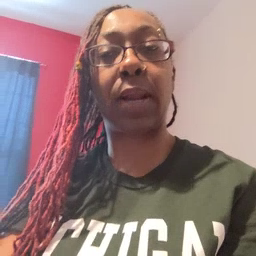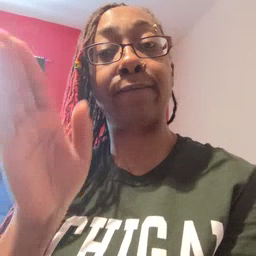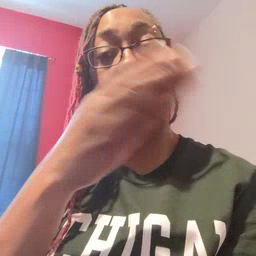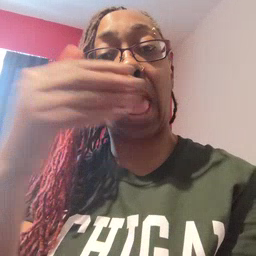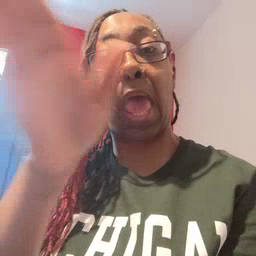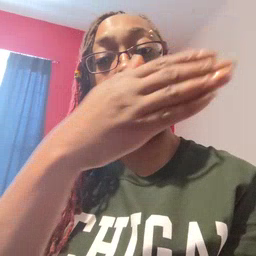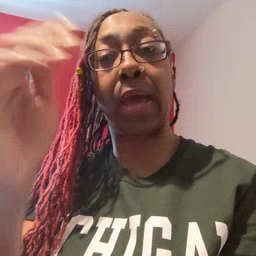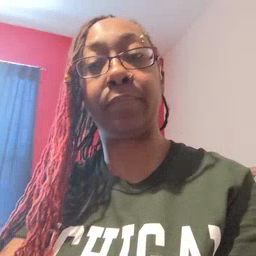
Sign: flag